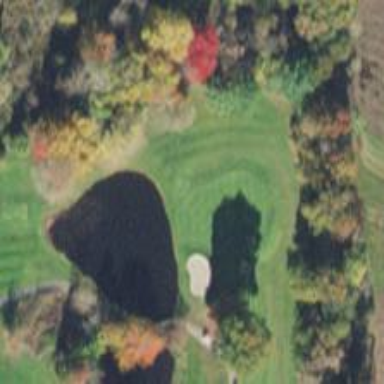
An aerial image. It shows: Golf hole.